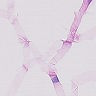
Metastatic tissue present: no